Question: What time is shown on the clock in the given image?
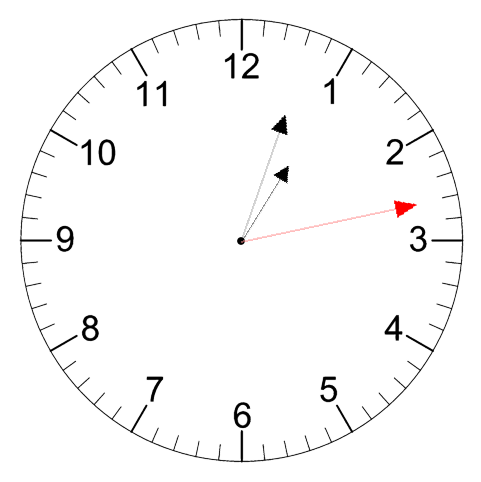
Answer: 01:03:13